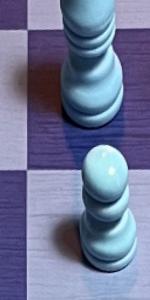
Label: Pawn_White